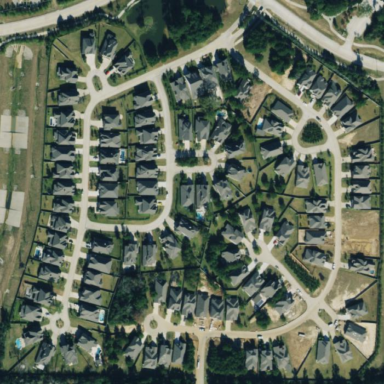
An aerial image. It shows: Residential neighbourhood.